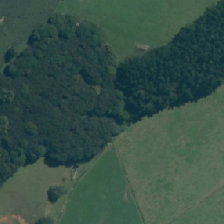
Land cover: indigenous_forest